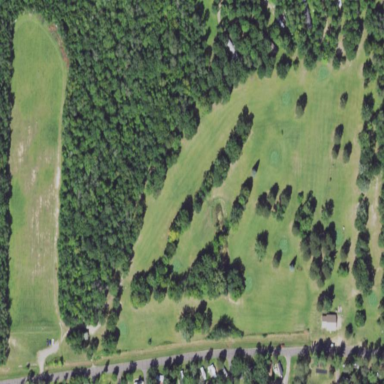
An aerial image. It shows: Golf course.